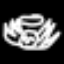
Label: angel